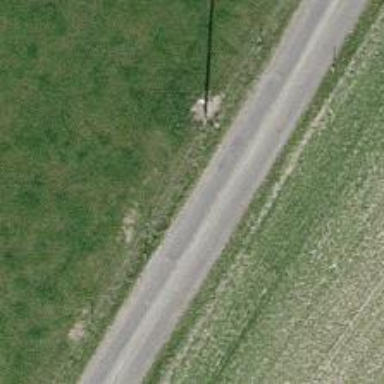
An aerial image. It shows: Power pole.